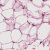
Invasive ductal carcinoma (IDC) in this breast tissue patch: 0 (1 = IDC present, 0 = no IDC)